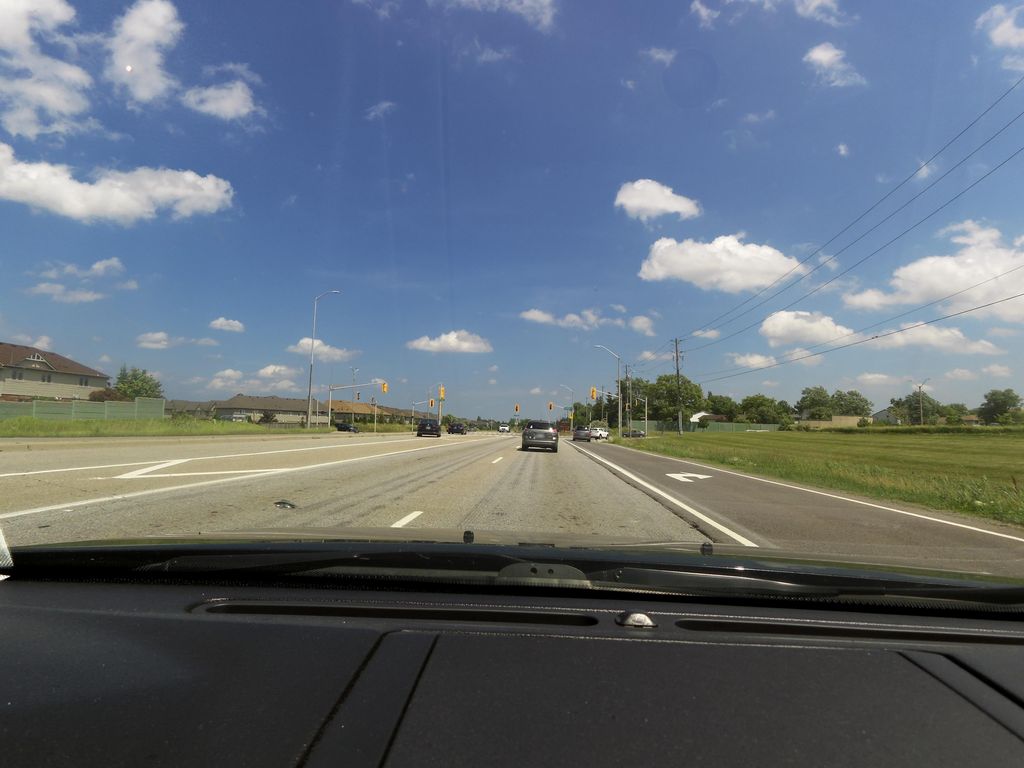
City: hamilton